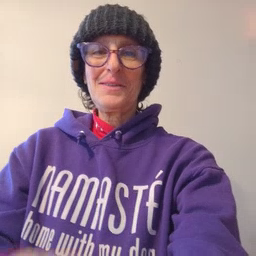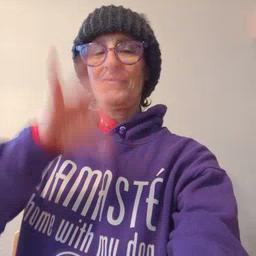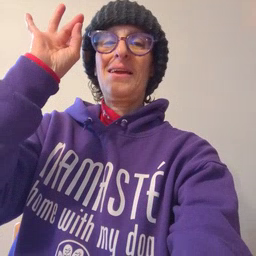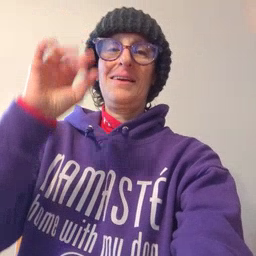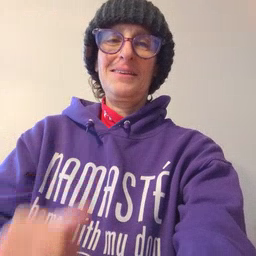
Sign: find